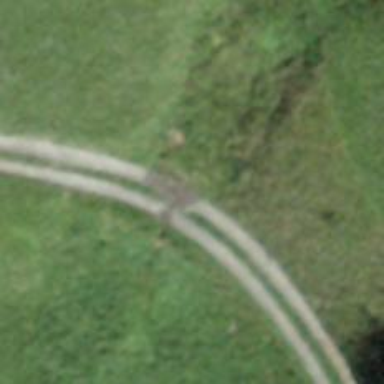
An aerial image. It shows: Track road with grade3 tracktype.